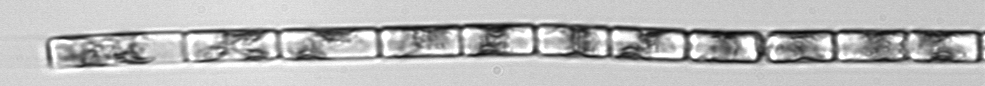
Label: Guinardia_delicatula